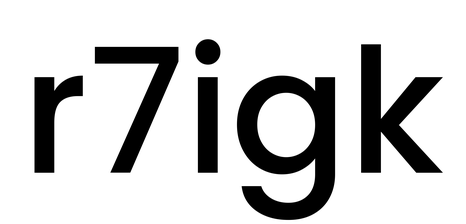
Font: Poppins-Medium